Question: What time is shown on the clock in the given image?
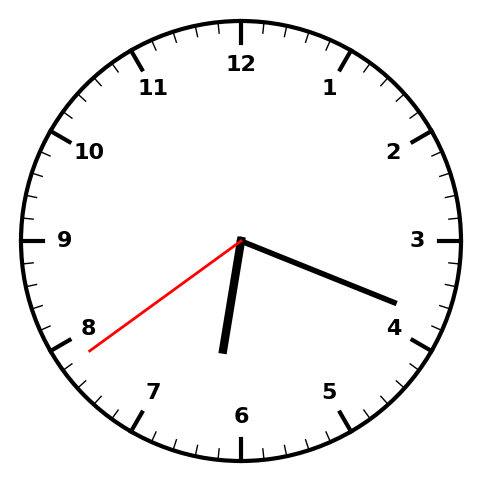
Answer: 06:18:39